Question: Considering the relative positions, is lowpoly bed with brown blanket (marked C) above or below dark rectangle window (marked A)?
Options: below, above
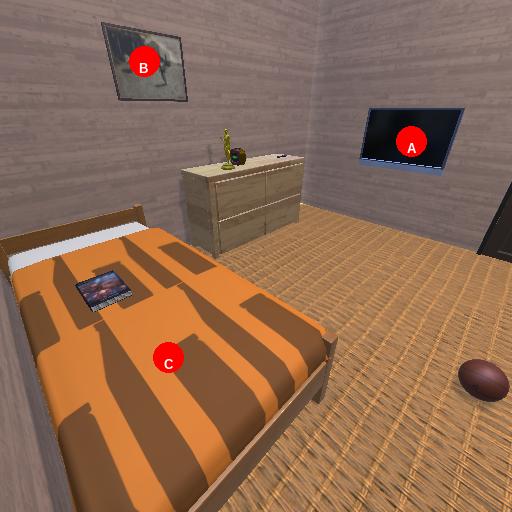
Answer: below